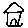
Label: house